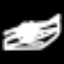
Label: angel